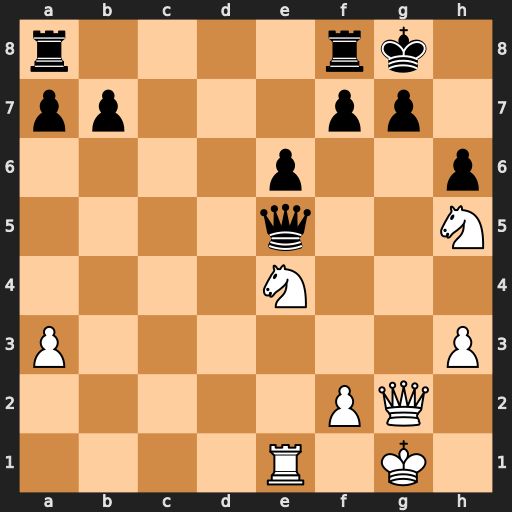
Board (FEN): r4rk1/pp3pp1/4p2p/4q2N/4N3/P6P/5PQ1/4R1K1
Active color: w
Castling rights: -
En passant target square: -
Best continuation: Nef6+ Qxf6 Nxf6+